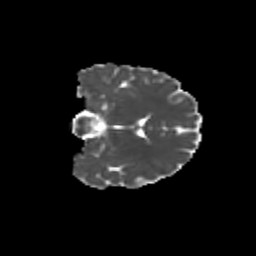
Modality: MD
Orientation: coronal
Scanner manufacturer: siemens
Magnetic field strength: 3 T
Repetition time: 9.2 s
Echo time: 0.084 s